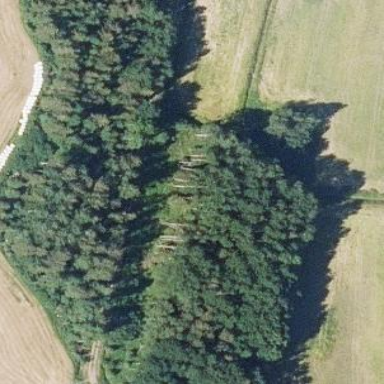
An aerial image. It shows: Forest area predominantly covered with needle-leaved trees.